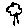
Label: tree